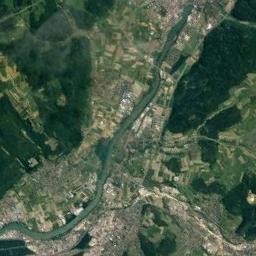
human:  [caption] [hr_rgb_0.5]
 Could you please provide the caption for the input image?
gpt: A winding light green river runs through the bustling city .

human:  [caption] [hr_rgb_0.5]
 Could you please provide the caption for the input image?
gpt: The green river goes through the residential area in the mountainous area .

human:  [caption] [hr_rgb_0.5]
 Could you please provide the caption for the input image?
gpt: There are many trees around the river .

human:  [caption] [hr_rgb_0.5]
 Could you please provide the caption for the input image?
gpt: The river goes through farmland and trees .

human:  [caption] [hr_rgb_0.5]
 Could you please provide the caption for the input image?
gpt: There are many buildings and some green forests near the green river .